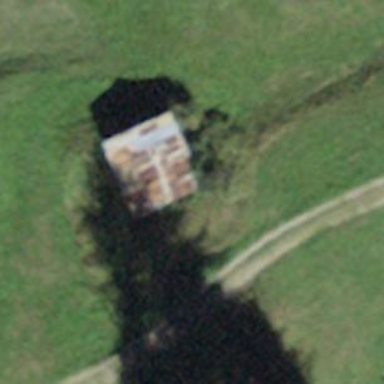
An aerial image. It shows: Shed.